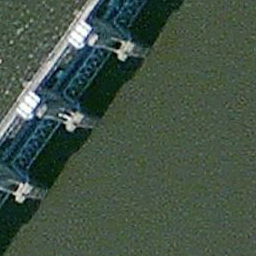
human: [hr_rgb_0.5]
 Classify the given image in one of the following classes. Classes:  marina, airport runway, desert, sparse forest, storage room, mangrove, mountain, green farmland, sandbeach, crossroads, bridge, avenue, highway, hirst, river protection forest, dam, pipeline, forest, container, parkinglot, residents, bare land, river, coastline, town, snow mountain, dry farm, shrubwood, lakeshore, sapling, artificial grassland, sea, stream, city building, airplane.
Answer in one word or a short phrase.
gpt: dam